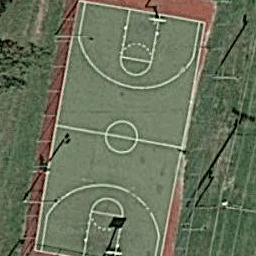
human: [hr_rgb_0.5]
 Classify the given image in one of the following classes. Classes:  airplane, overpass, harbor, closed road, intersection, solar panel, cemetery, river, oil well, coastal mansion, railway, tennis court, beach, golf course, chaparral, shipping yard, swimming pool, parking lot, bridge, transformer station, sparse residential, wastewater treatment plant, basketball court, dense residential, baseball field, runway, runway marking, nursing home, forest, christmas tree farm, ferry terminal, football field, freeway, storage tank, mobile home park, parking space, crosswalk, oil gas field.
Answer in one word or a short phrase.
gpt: basketball court